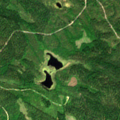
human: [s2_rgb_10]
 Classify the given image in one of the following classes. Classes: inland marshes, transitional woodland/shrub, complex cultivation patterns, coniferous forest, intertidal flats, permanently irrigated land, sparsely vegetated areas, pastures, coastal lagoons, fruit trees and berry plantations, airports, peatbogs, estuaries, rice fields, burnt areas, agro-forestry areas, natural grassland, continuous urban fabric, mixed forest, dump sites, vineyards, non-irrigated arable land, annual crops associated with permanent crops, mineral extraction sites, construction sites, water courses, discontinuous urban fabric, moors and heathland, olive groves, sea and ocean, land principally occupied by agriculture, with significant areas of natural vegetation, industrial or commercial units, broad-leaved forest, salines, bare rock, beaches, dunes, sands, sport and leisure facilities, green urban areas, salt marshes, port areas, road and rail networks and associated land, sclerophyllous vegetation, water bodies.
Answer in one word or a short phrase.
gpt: coniferous forest